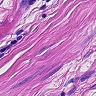
Metastatic tissue present: no